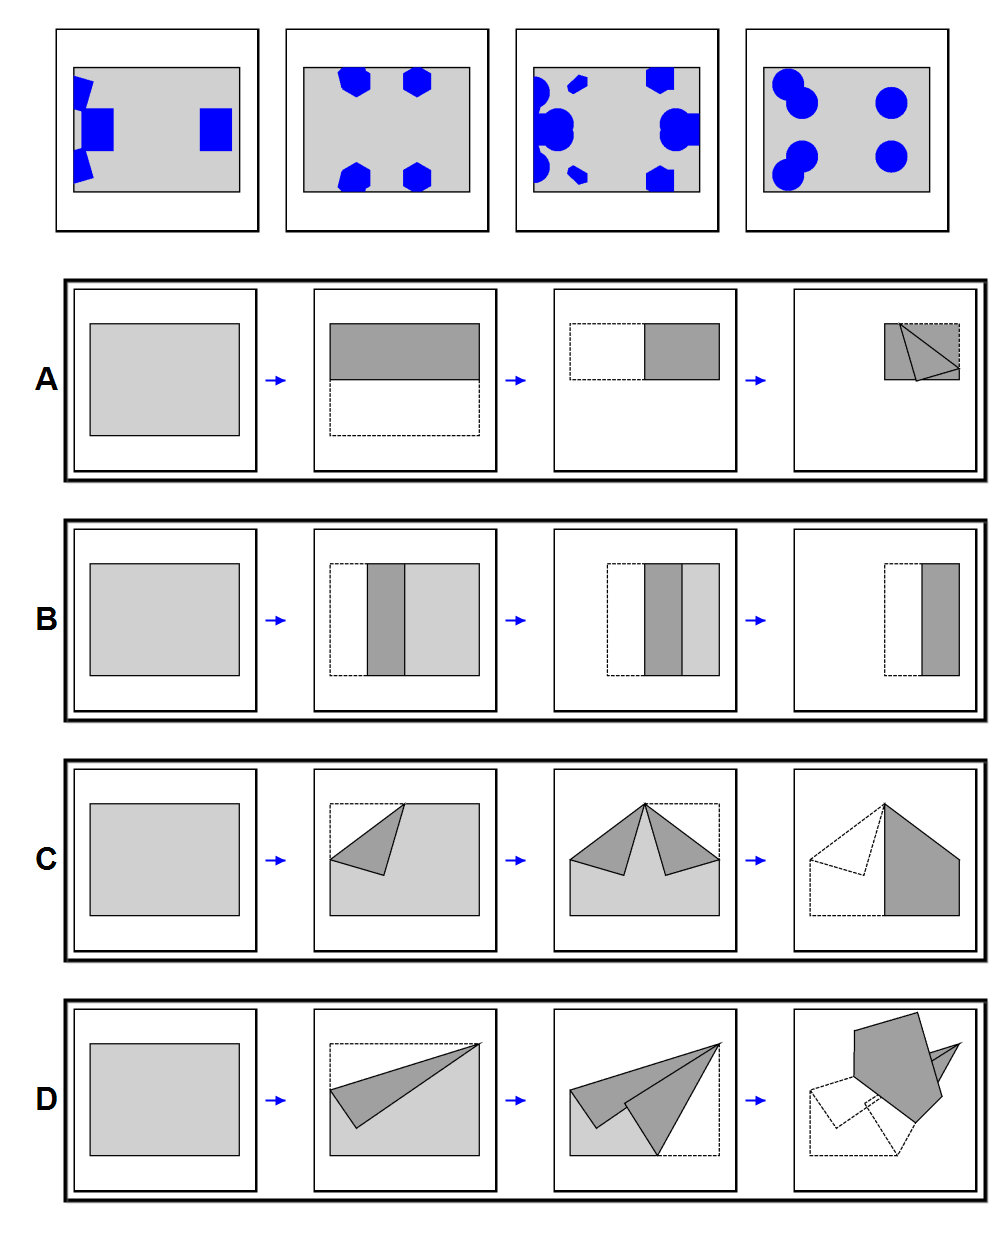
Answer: A